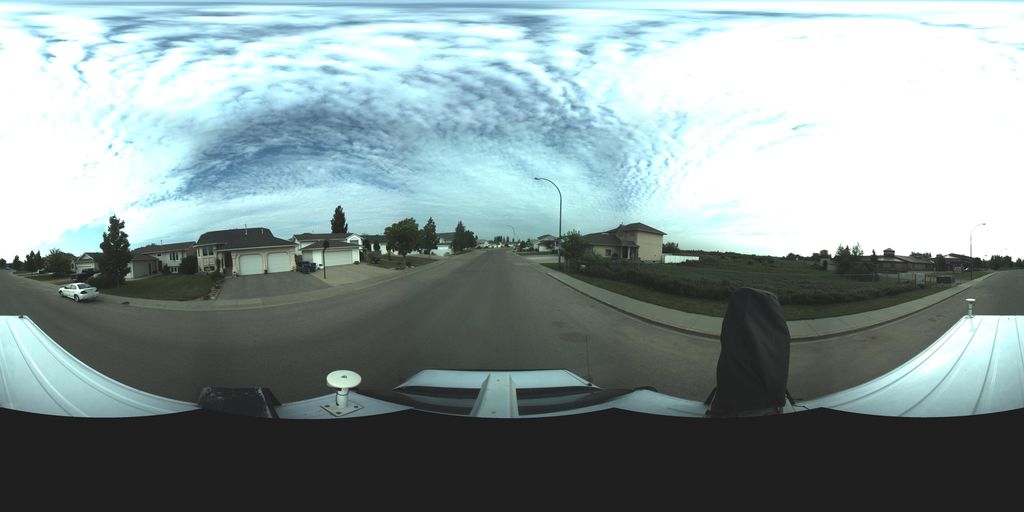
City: saskatoon